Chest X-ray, PA view. Patient: 54 years old, sex F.
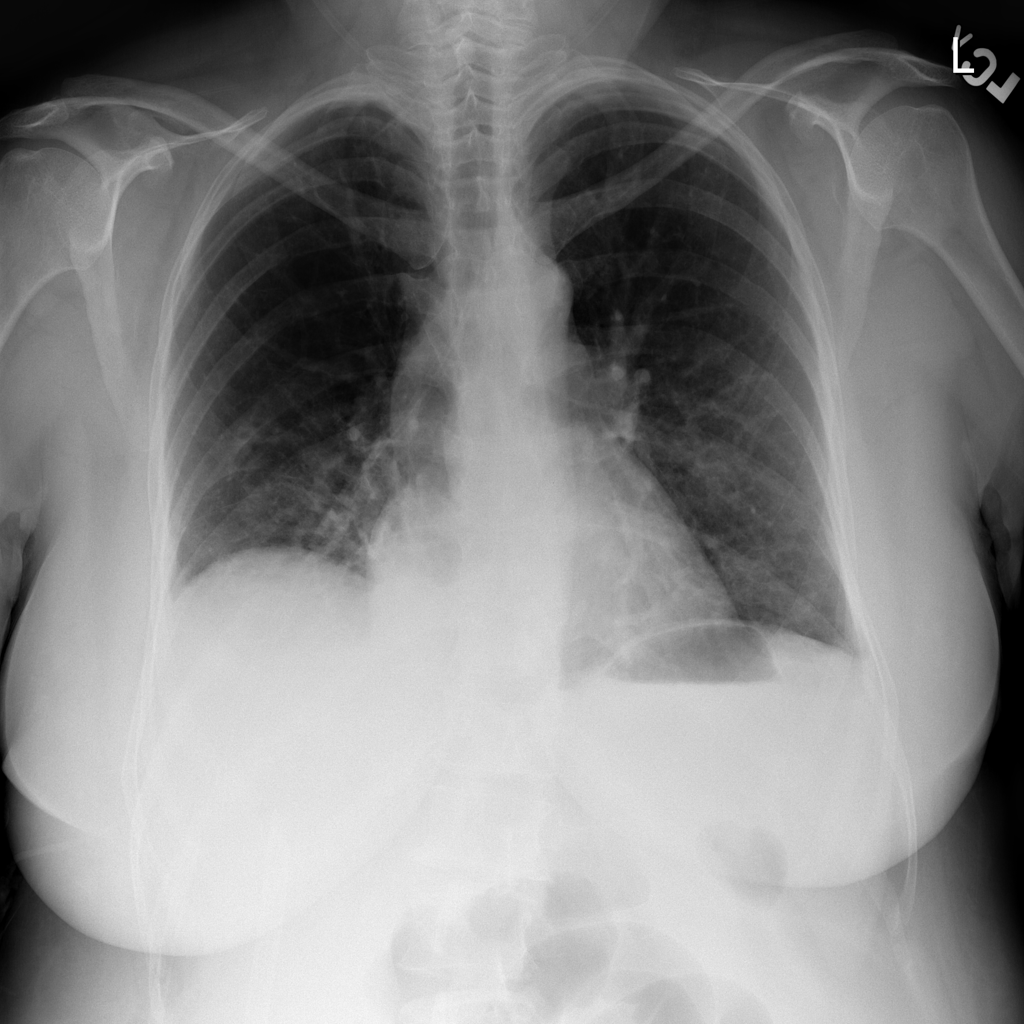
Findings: No Finding